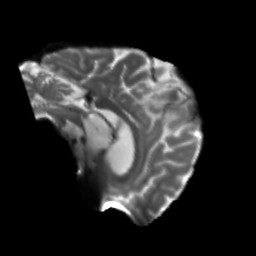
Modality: T2w
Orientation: sagittal
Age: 58
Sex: male
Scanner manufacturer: siemens
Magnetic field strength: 3 T
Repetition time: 5.25 s
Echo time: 0.08 s